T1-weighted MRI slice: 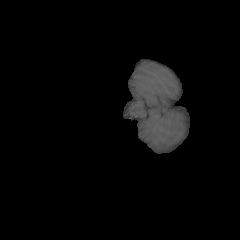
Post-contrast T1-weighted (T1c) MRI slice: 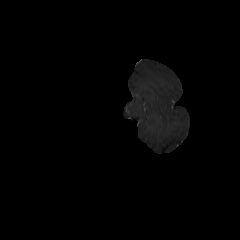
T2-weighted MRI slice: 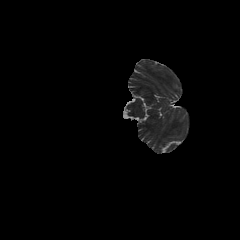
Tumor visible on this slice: no